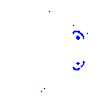
Particle: kaon